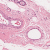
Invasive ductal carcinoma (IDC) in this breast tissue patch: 0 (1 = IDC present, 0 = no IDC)